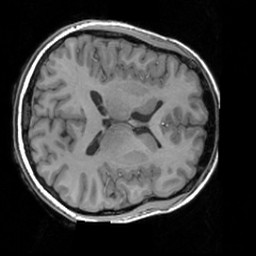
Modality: T1w
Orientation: axial
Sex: female
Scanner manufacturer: siemens
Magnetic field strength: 3 T
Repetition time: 1.63 s
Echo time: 0.00311 s